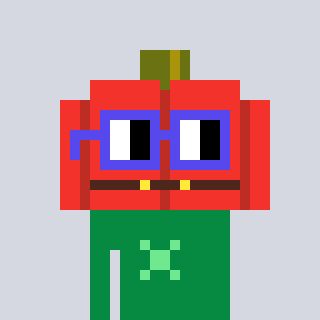
a pixel art character with square blue glasses, a pumpkin-shaped head and a green-colored body on a cool background